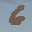
Label: 6